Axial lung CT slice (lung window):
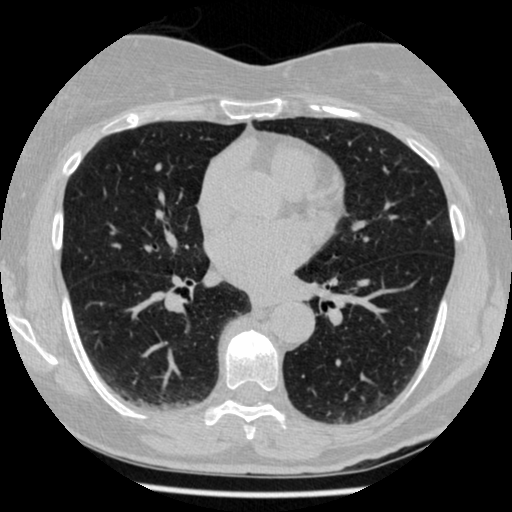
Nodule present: no